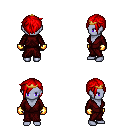
a pixel art fantasy rpg character, female body template, dark elf, purple skin, red robe, metal pants, red pixie cut hairstyle, gold tiara, gold gloves, four views (front, back, left, right), 2x2 character sprite sheet, small pixel art, hard edges, no anti-aliasing